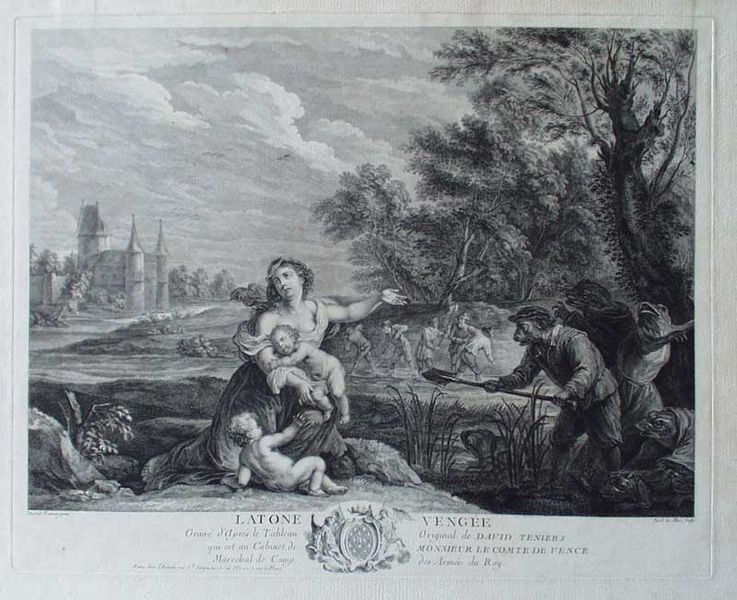
Titel: Latone vengée
Künstler: Noël Lemire
Standort: Karlsruhe
Institution: Staatliche Kunsthalle Karlsruhe
Schlagwörter: baum, felsen, gemälde, himmel, mann, nackt, wasser, wolken, bäume, fluss, landschaft, menschen, see, stadt, teich, ufer, blume, frau, kleid, männer, zeichnung, dach, gras, hund, schloss, tier, tiere, tanz, rache, bach, schilf, kirche, gewand, haare, kind, mutter, pflanze, bauern, kinder, ruder, turm, hase, schrift, papier, jungen, graphik, fels, angst, church, crowd, men, people, white, women, arm, black, dress, france, gray, hair, kartusche, woman, inschrift, print, plant, bauer, flucht, burg, türme, babys, druck, schwarz-weiß, radierung, stich, text, knien, dynamik, mutter und kind, mythologie, kleinkind, wappen, verzweiflung, fisch, hand, efeu, moor, angel, angels, classical, cloud, clouds, fighting, man, naked, nude, rock, rocks, sky, tree, fabel, verwandlung, boat, building, field, house, lake, landscape, nature, water, tower, trees, graben, child, forest, grass, reeds, river, stream, road, drawing, paper, putten, maria, kupferstich, black and white, bitte, bär, castle, mother, animals, bird, dog, etching, hats, humor, putti, battle, french, myth, ungeheuer, writing, schaufel, spaten, lurch, frosch, kröte, wind, children, town, love, peasants, frösche, dämonen, monster, kleinkinder, arms, leaves, trunk, latein, engraving, coat of arms, crest, binsen, animal, pflanz, bush, farmer, impressionist, monkey, goddess, fish, bestie, shoulders, play, zwillinge, ape, baby, canvas, spire, getier, working, magic, farmers, fabeltiere, swamp, branch, gesture, kneeling, supplication, hatching, metamorphosis, engel, durer, säuglinge, haar, danger, help, mäuse, chruch, grave, castel, vine, workers, babies, moses, monsters, beleidigung, kröten, spear, david, infant, fantasy, moat, shovel, locken, axe, pig, leonardo da vinci, bedrohung, 18th century, pont, bear, demons, legend, teniers, frog, peole, threat, frogs, infants, title, latone, vengee, latone vengee, vengeance, ovid, fable, moth, clods, rats, shovel'reeds, stema, shovels, arn, albrecht durer, mice, hitler, afraid, spade, paoer, latona, neger, siegheil, latonia, latonian, landschaft mit stadt, charitas, revenge, black and white print, falsten, venger, latona und ihre kinder, froschgestalt, verunreinigung, heraldic, fishhead, surrounded, frösche kind burg  frau wolken, badger, toads, wengee, monster attacking woman with two babies, latin writing on base, lato, tier in klöeidung, devels, kleinkindeer, erbeinten